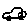
Label: car